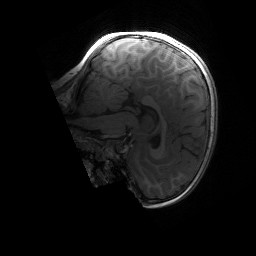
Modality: T1w
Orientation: sagittal
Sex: male
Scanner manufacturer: siemens
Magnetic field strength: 3 T
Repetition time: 1.9 s
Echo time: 0.00243 s